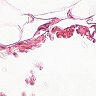
Metastatic tissue present: no